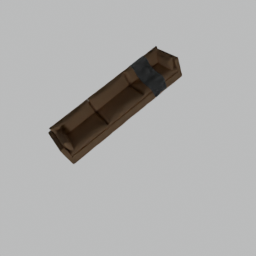
Label: furniture